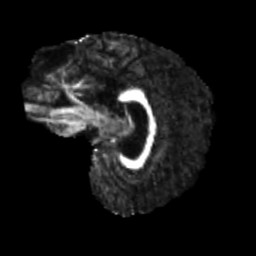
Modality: FA
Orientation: sagittal
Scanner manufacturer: siemens
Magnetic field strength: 3 T
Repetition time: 4 s
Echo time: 0.0594 s